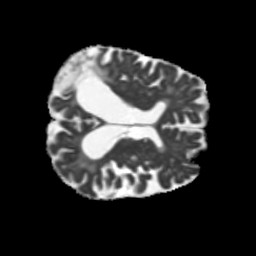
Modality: MD
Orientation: axial
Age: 66
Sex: female
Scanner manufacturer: siemens
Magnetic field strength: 3 T
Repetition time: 5.25 s
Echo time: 0.08 s